Question: I can not combine Relative and Linear layouts. Spent several hours trying to get the result but it doesn't match what I want. I want to make the red badge '@id/unreadCount' bigger (28x28dp) and put it on the right side above '@+id/contactName' and '@+id/contactPriv'
Please see the image:

'''
<?xml version="1.0" encoding="utf-8"?>
<LinearLayout xmlns:android="http://schemas.android.com/apk/res/android"
xmlns:app="http://schemas.android.com/apk/res-auto"
xmlns:tools="http://schemas.android.com/tools"
android:layout_width="match_parent"
android:layout_height="?attr/listPreferredItemHeight"
android:background="@drawable/contact_background"
android:gravity="center_vertical"
android:paddingStart="@dimen/activity_padding"
android:paddingEnd="@dimen/activity_padding">
<RelativeLayout
android:layout_width="48dp"
android:layout_height="48dp"
android:layout_marginEnd="8dp">
<com.google.android.material.imageview.ShapeableImageView
android:id="@+id/avatar"
android:layout_width="48dp"
android:layout_height="48dp"
app:strokeColor="@android:color/transparent"
app:shapeAppearanceOverlay="@style/roundImageView"
app:srcCompat="@drawable/ic_person_circle" />
<ImageView
android:id="@+id/online"
android:layout_width="16dp"
android:layout_height="16dp"
android:layout_alignParentEnd="true"
android:layout_alignParentBottom="true"
android:contentDescription="@string/avatar"
app:srcCompat="@drawable/ic_circle" />
<com.google.android.material.imageview.ShapeableImageView
android:id="@+id/deleted"
android:layout_width="24dp"
android:layout_height="24dp"
android:visibility="gone"
android:layout_alignParentEnd="true"
android:layout_alignParentBottom="true"
android:contentDescription="@string/content_deleted"
android:background="@color/design_default_color_background"
app:shapeAppearanceOverlay="@style/roundImageView"
app:srcCompat="@drawable/ic_cancel_grey"
app:strokeColor="@android:color/transparent" />
</RelativeLayout>
<LinearLayout
android:layout_width="match_parent"
android:layout_height="wrap_content"
android:orientation="vertical">
<LinearLayout
android:layout_width="match_parent"
android:layout_height="wrap_content"
android:orientation="horizontal">
<TextView
android:id="@+id/contactName"
android:layout_width="wrap_content"
android:layout_height="wrap_content"
android:layout_gravity="start"
android:ellipsize="end"
android:maxLines="1"
android:overScrollMode="never"
android:paddingEnd="4dp"
android:textSize="16sp"
android:textColor="#333333"
android:textAppearance="@style/usernamestyle"
tools:ignore="RtlSymmetry"
tools:text="Contact title" />
<androidx.appcompat.widget.AppCompatImageView
android:id="@+id/icon_channel"
android:layout_width="20dp"
android:layout_height="20dp"
android:alpha="0.75"
android:baseline="-2dp"
android:contentDescription="@string/channel"
android:visibility="gone"
app:srcCompat="@drawable/ic_channel"
app:tint="?android:attr/textColorSecondary" />
<androidx.appcompat.widget.AppCompatImageView
android:id="@+id/icon_verified"
android:layout_width="24dp"
android:layout_height="24dp"
android:alpha="0.75"
android:baseline="-2dp"
android:contentDescription="@string/channel"
android:visibility="gone"
app:srcCompat="@drawable/ic_verified" />
<androidx.appcompat.widget.AppCompatImageView
android:id="@+id/icon_staff"
android:layout_width="24dp"
android:layout_height="24dp"
android:alpha="0.75"
android:baseline="-2dp"
android:contentDescription="@string/channel"
android:visibility="gone"
app:srcCompat="@drawable/ic_verified_user" />
<androidx.appcompat.widget.AppCompatImageView
android:id="@+id/icon_danger"
android:layout_width="24dp"
android:layout_height="24dp"
android:alpha="0.75"
android:baseline="-2dp"
android:contentDescription="@string/channel"
android:visibility="gone"
app:srcCompat="@drawable/ic_danger" />
<TextView
android:id="@+id/unreadCount"
android:layout_width="20dp"
android:layout_height="20dp"
android:layout_gravity="end|center_vertical"
android:layout_marginStart="6dp"
android:layout_marginTop="1dp"
android:background="@drawable/pill_counter"
android:gravity="center"
android:textColor="@color/white"
android:textSize="10sp"
android:textStyle="bold"
tools:ignore="SmallSp,TextContrastCheck"
tools:text="9+" />
<ImageView
android:id="@+id/icon_muted"
android:layout_width="20dp"
android:layout_height="20dp"
android:alpha="0.75"
android:baseline="-2dp"
android:contentDescription="@string/topic_muted"
android:visibility="gone"
app:srcCompat="@drawable/ic_notifications_off"
app:tint="@color/colorGray" />
<androidx.appcompat.widget.AppCompatImageView
android:id="@+id/icon_blocked"
android:layout_width="20dp"
android:layout_height="20dp"
android:alpha="0.75"
android:baseline="-2dp"
android:contentDescription="@string/topic_blocked"
android:visibility="gone"
app:srcCompat="@drawable/ic_block"
app:tint="@color/colorGray" />
<androidx.appcompat.widget.AppCompatImageView
android:id="@+id/icon_archived"
android:layout_width="20dp"
android:layout_height="20dp"
android:alpha="0.75"
android:baseline="-2dp"
android:contentDescription="@string/topic_archived"
android:visibility="gone"
app:srcCompat="@drawable/ic_filecab"
app:tint="@color/colorGray" />
</LinearLayout>
<LinearLayout
android:layout_width="match_parent"
android:layout_height="wrap_content"
android:orientation="horizontal">
<ImageView
android:id="@+id/messageStatus"
android:layout_width="16dp"
android:layout_height="16dp"
android:layout_gravity="center_vertical"
android:alpha="0.8"
android:paddingEnd="2dp"
android:paddingTop="2dp"
android:visibility="gone"
tools:ignore="ContentDescription,RtlSymmetry,SmallSp"
tools:src="@drawable/ic_done_all" />
<TextView
android:id="@+id/contactPriv"
android:layout_width="0dp"
android:layout_height="wrap_content"
android:layout_gravity="top"
android:layout_weight="1"
android:ellipsize="end"
android:maxWidth="240sp"
android:maxLines="1"
android:overScrollMode="never"
android:text=""
android:textSize="13sp"
android:textColor="#909090"
tools:text="Contact private: Lorem ipsum dolor sit amet, consectetur adipiscing elit" />
</LinearLayout>
</LinearLayout>
</LinearLayout>
'''
and my modifications that dont give the expected result:
'''
<?xml version="1.0" encoding="utf-8"?>
<RelativeLayout xmlns:android="http://schemas.android.com/apk/res/android"
xmlns:app="http://schemas.android.com/apk/res-auto"
xmlns:tools="http://schemas.android.com/tools"
android:layout_width="match_parent"
android:layout_height="?attr/listPreferredItemHeight"
android:background="@drawable/contact_background"
android:gravity="center_vertical"
android:paddingStart="@dimen/activity_padding"
android:paddingEnd="@dimen/activity_padding">
<RelativeLayout
android:id="@+id/PersonIconHolder"
android:layout_width="48dp"
android:layout_height="48dp"
android:layout_alignParentStart="true"
android:layout_centerVertical="true"
android:layout_marginEnd="5dp">
<com.google.android.material.imageview.ShapeableImageView
android:id="@+id/avatar"
android:layout_width="48dp"
android:layout_height="48dp"
app:strokeColor="@android:color/transparent"
app:shapeAppearanceOverlay="@style/roundImageView"
app:srcCompat="@drawable/ic_person_circle" />
<ImageView
android:id="@+id/online"
android:layout_width="16dp"
android:layout_height="16dp"
android:layout_alignParentEnd="true"
android:layout_alignParentBottom="true"
android:contentDescription="@string/avatar"
app:srcCompat="@drawable/ic_circle" />
<com.google.android.material.imageview.ShapeableImageView
android:id="@+id/deleted"
android:layout_width="24dp"
android:layout_height="24dp"
android:visibility="gone"
android:layout_alignParentEnd="true"
android:layout_alignParentBottom="true"
android:contentDescription="@string/content_deleted"
android:background="@color/design_default_color_background"
app:shapeAppearanceOverlay="@style/roundImageView"
app:srcCompat="@drawable/ic_cancel_grey"
app:strokeColor="@android:color/transparent" />
</RelativeLayout>
<LinearLayout
android:layout_width="wrap_content"
android:layout_height="wrap_content"
android:layout_centerVertical="true"
android:layout_toStartOf="@id/unreadCount"
android:layout_toEndOf="@id/PersonIconHolder"
android:orientation="vertical">
<LinearLayout
android:layout_width="wrap_content"
android:layout_height="wrap_content"
android:orientation="horizontal">
<TextView
android:id="@+id/contactName"
android:layout_width="match_parent"
android:layout_height="wrap_content"
android:layout_gravity="start"
android:ellipsize="end"
android:maxLines="1"
android:overScrollMode="never"
android:paddingEnd="16sp"
android:textColor="#333333"
android:textSize="16sp"
android:textStyle="bold"
tools:ignore="RtlSymmetry"
tools:text="Contact title" />
<androidx.appcompat.widget.AppCompatImageView
android:id="@+id/icon_channel"
android:layout_width="20dp"
android:layout_height="20dp"
android:alpha="0.75"
android:baseline="-2dp"
android:contentDescription="@string/channel"
android:visibility="gone"
app:srcCompat="@drawable/ic_channel"
app:tint="?android:attr/textColorSecondary" />
<androidx.appcompat.widget.AppCompatImageView
android:id="@+id/icon_verified"
android:layout_width="24dp"
android:layout_height="24dp"
android:alpha="0.75"
android:baseline="-2dp"
android:contentDescription="@string/channel"
android:visibility="gone"
app:srcCompat="@drawable/ic_verified" />
<androidx.appcompat.widget.AppCompatImageView
android:id="@+id/icon_staff"
android:layout_width="24dp"
android:layout_height="24dp"
android:alpha="0.75"
android:baseline="-2dp"
android:contentDescription="@string/channel"
android:visibility="gone"
app:srcCompat="@drawable/ic_verified_user" />
<androidx.appcompat.widget.AppCompatImageView
android:id="@+id/icon_danger"
android:layout_width="24dp"
android:layout_height="24dp"
android:alpha="0.75"
android:baseline="-2dp"
android:contentDescription="@string/channel"
android:visibility="gone"
app:srcCompat="@drawable/ic_danger" />
<ImageView
android:id="@+id/icon_muted"
android:layout_width="20dp"
android:layout_height="20dp"
android:alpha="0.75"
android:baseline="-2dp"
android:contentDescription="@string/topic_muted"
android:visibility="gone"
app:srcCompat="@drawable/ic_notifications_off"
app:tint="@color/colorGray" />
<androidx.appcompat.widget.AppCompatImageView
android:id="@+id/icon_blocked"
android:layout_width="20dp"
android:layout_height="20dp"
android:alpha="0.75"
android:baseline="-2dp"
android:contentDescription="@string/topic_blocked"
android:visibility="gone"
app:srcCompat="@drawable/ic_block"
app:tint="@color/colorGray" />
<androidx.appcompat.widget.AppCompatImageView
android:id="@+id/icon_archived"
android:layout_width="20dp"
android:layout_height="20dp"
android:alpha="0.75"
android:baseline="-2dp"
android:contentDescription="@string/topic_archived"
android:visibility="gone"
app:srcCompat="@drawable/ic_filecab"
app:tint="@color/colorGray" />
</LinearLayout>
<ImageView
android:id="@+id/messageStatus"
android:layout_width="16dp"
android:layout_height="16dp"
android:layout_gravity="center_vertical"
android:alpha="0.8"
android:paddingEnd="2dp"
android:paddingTop="2dp"
android:visibility="gone"
tools:ignore="ContentDescription,RtlSymmetry,SmallSp"
tools:src="@drawable/ic_done_all" />
<TextView
android:id="@+id/contactPriv"
android:layout_width="match_parent"
android:layout_height="0dp"
android:layout_gravity="top"
android:layout_weight="1"
android:ellipsize="end"
android:maxWidth="240sp"
android:maxLines="1"
android:overScrollMode="never"
android:text=""
android:textAppearance="?android:textAppearanceSmall"
tools:text="Contact private: Lorem ipsum dolor sit amet, consectetur adipiscing elit" />
</LinearLayout>
<TextView
android:id="@+id/unreadCount"
android:layout_width="28dp"
android:layout_height="28dp"
android:layout_alignParentEnd="true"
android:layout_centerVertical="true"
android:layout_gravity="end|center_vertical"
android:background="@drawable/pill_counter"
android:gravity="center"
android:padding="3dp"
android:textColor="@color/white"
android:textSize="10sp"
android:textStyle="bold"
tools:ignore="SmallSp,TextContrastCheck"
tools:text="9+" />
</RelativeLayout>
'''
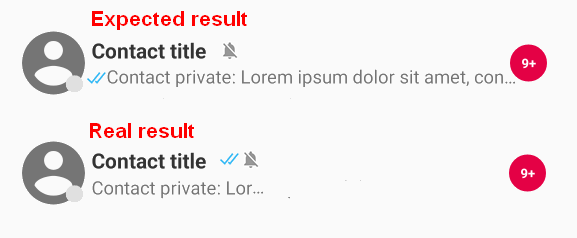
Answer: There is a small change. I move badge textview outside the parent linear layout and set weight to linear layout.
'''
<?xml version="1.0" encoding="utf-8"?>
<LinearLayout xmlns:android="http://schemas.android.com/apk/res/android"
xmlns:app="http://schemas.android.com/apk/res-auto"
xmlns:tools="http://schemas.android.com/tools"
android:layout_width="match_parent"
android:layout_height="?attr/listPreferredItemHeight"
android:background="@drawable/contact_background"
android:gravity="center_vertical"
android:paddingStart="@dimen/activity_padding"
android:paddingEnd="@dimen/activity_padding">
<RelativeLayout
android:layout_width="48dp"
android:layout_height="48dp"
android:layout_marginEnd="8dp">
<com.google.android.material.imageview.ShapeableImageView
android:id="@+id/avatar"
android:layout_width="48dp"
android:layout_height="48dp"
app:srcCompat="@drawable/ic_person_circle"
app:strokeColor="@android:color/transparent" />
<ImageView
android:id="@+id/online"
android:layout_width="16dp"
android:layout_height="16dp"
android:layout_alignParentEnd="true"
android:layout_alignParentBottom="true"
android:contentDescription="@string/avatar"
app:srcCompat="@drawable/ic_circle" />
<com.google.android.material.imageview.ShapeableImageView
android:id="@+id/deleted"
android:layout_width="24dp"
android:layout_height="24dp"
android:layout_alignParentEnd="true"
android:layout_alignParentBottom="true"
android:background="@color/design_default_color_background"
android:contentDescription="@string/content_deleted"
android:visibility="gone"
app:srcCompat="@drawable/ic_cancel_grey"
app:strokeColor="@android:color/transparent" />
</RelativeLayout>
<LinearLayout
android:layout_width="0dp"
android:layout_height="wrap_content"
android:layout_weight="1"
android:orientation="vertical">
<LinearLayout
android:layout_width="match_parent"
android:layout_height="wrap_content"
android:orientation="horizontal">
<TextView
android:id="@+id/contactName"
android:layout_width="wrap_content"
android:layout_height="wrap_content"
android:layout_gravity="start"
android:ellipsize="end"
android:maxLines="1"
android:overScrollMode="never"
android:paddingEnd="4dp"
android:textColor="#333333"
android:textSize="16sp"
tools:ignore="RtlSymmetry"
tools:text="Contact title" />
<androidx.appcompat.widget.AppCompatImageView
android:id="@+id/icon_channel"
android:layout_width="20dp"
android:layout_height="20dp"
android:alpha="0.75"
android:baseline="-2dp"
android:contentDescription="@string/channel"
android:visibility="gone"
app:srcCompat="@drawable/ic_channel"
app:tint="?android:attr/textColorSecondary" />
<androidx.appcompat.widget.AppCompatImageView
android:id="@+id/icon_verified"
android:layout_width="24dp"
android:layout_height="24dp"
android:alpha="0.75"
android:baseline="-2dp"
android:contentDescription="@string/channel"
android:visibility="gone"
app:srcCompat="@drawable/ic_verified" />
<androidx.appcompat.widget.AppCompatImageView
android:id="@+id/icon_staff"
android:layout_width="24dp"
android:layout_height="24dp"
android:alpha="0.75"
android:baseline="-2dp"
android:contentDescription="@string/channel"
android:visibility="gone"
app:srcCompat="@drawable/ic_verified_user" />
<androidx.appcompat.widget.AppCompatImageView
android:id="@+id/icon_danger"
android:layout_width="24dp"
android:layout_height="24dp"
android:alpha="0.75"
android:baseline="-2dp"
android:contentDescription="@string/channel"
android:visibility="gone"
app:srcCompat="@drawable/ic_danger" />
<ImageView
android:id="@+id/icon_muted"
android:layout_width="20dp"
android:layout_height="20dp"
android:alpha="0.75"
android:baseline="-2dp"
android:contentDescription="@string/topic_muted"
android:visibility="gone"
app:srcCompat="@drawable/ic_notifications_off"
app:tint="@color/colorGray" />
<androidx.appcompat.widget.AppCompatImageView
android:id="@+id/icon_blocked"
android:layout_width="20dp"
android:layout_height="20dp"
android:alpha="0.75"
android:baseline="-2dp"
android:contentDescription="@string/topic_blocked"
android:visibility="gone"
app:srcCompat="@drawable/ic_block"
app:tint="@color/colorGray" />
<androidx.appcompat.widget.AppCompatImageView
android:id="@+id/icon_archived"
android:layout_width="20dp"
android:layout_height="20dp"
android:alpha="0.75"
android:baseline="-2dp"
android:contentDescription="@string/topic_archived"
android:visibility="gone"
app:srcCompat="@drawable/ic_filecab"
app:tint="@color/colorGray" />
</LinearLayout>
<LinearLayout
android:layout_width="match_parent"
android:layout_height="wrap_content"
android:orientation="horizontal">
<ImageView
android:id="@+id/messageStatus"
android:layout_width="16dp"
android:layout_height="16dp"
android:layout_gravity="center_vertical"
android:alpha="0.8"
android:paddingTop="2dp"
android:paddingEnd="2dp"
android:visibility="gone"
tools:ignore="ContentDescription,RtlSymmetry,SmallSp"
tools:src="@drawable/ic_done_all" />
<TextView
android:id="@+id/contactPriv"
android:layout_width="0dp"
android:layout_height="wrap_content"
android:layout_gravity="top"
android:layout_weight="1"
android:ellipsize="end"
android:maxWidth="240sp"
android:maxLines="1"
android:overScrollMode="never"
android:text=""
android:textColor="#909090"
android:textSize="13sp"
tools:text="Contact private: Lorem ipsum dolor sit amet, consectetur adipiscing elit" />
</LinearLayout>
</LinearLayout>
<TextView
android:id="@+id/unreadCount"
android:layout_width="20dp"
android:layout_height="20dp"
android:layout_gravity="end|center_vertical"
android:layout_marginStart="6dp"
android:layout_marginTop="1dp"
android:background="@drawable/pill_counter"
android:gravity="center"
android:textColor="@color/white"
android:textSize="10sp"
android:textStyle="bold"
tools:ignore="SmallSp,TextContrastCheck"
tools:text="9+" />
</LinearLayout>
'''